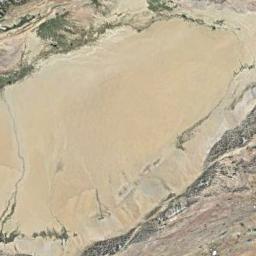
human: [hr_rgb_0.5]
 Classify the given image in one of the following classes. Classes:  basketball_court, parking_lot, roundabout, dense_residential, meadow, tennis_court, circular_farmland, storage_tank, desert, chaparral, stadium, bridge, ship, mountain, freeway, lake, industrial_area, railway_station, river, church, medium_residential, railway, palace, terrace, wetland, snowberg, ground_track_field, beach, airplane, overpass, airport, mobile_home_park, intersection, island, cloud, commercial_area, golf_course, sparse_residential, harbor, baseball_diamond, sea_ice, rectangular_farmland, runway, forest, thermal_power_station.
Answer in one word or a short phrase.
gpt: desert